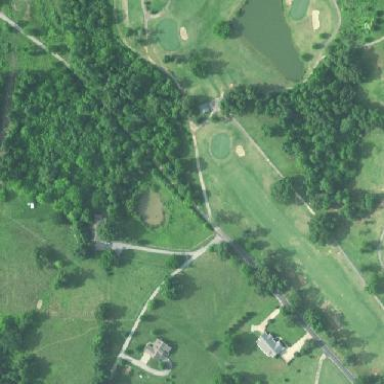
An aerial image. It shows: Grassy area designated as golf fairway.